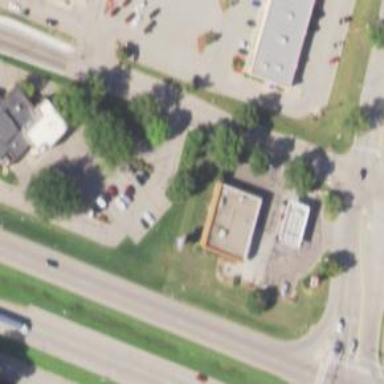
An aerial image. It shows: Convenience shop.